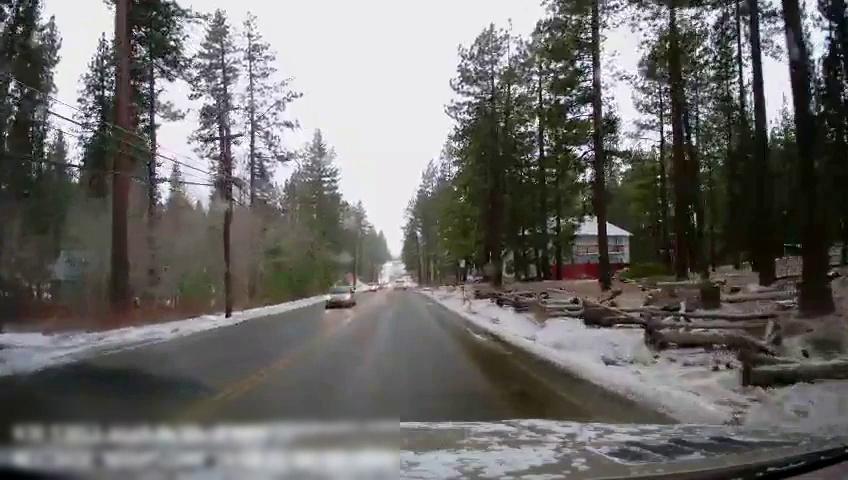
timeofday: Day
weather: Snowy
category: Drivable Space
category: Vehicles | Car
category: Lanes | Current Lane